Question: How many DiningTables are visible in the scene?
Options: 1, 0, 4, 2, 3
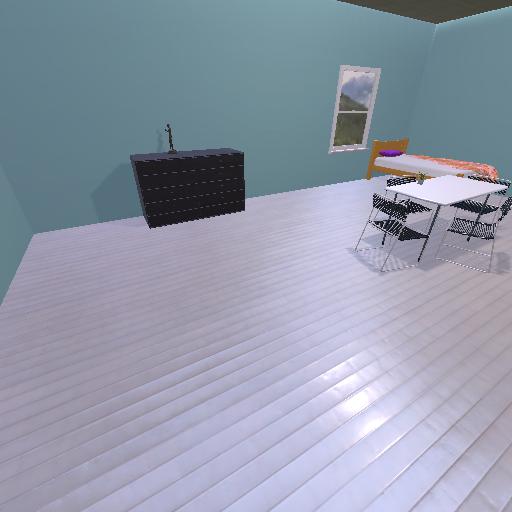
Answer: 1